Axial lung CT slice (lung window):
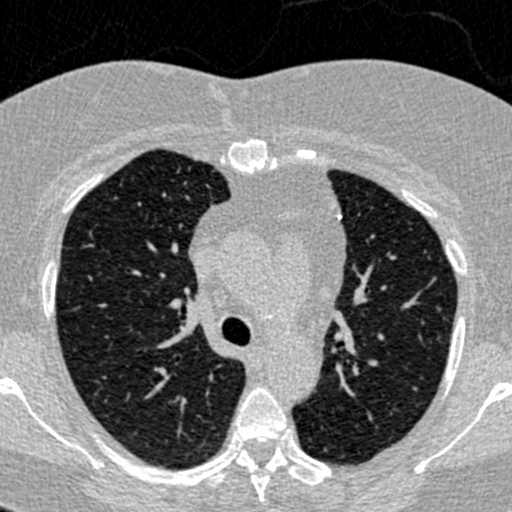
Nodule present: no